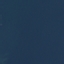
Land use / land cover: SeaLake